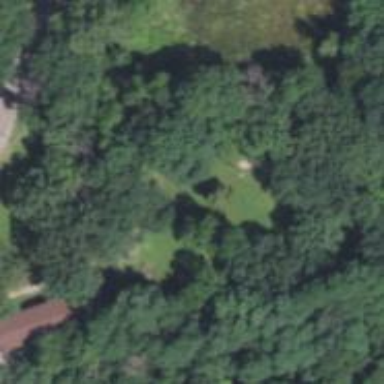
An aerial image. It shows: Disc golf tee area.